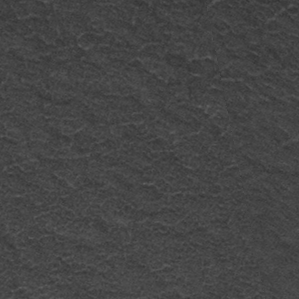
Label: frost